Interaction volume radius: 10 \u00c5
Interaction volume height: 15 \u00c5
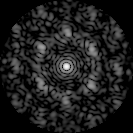
Disorder parameter: 0.692